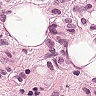
Metastatic tissue present: yes